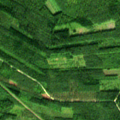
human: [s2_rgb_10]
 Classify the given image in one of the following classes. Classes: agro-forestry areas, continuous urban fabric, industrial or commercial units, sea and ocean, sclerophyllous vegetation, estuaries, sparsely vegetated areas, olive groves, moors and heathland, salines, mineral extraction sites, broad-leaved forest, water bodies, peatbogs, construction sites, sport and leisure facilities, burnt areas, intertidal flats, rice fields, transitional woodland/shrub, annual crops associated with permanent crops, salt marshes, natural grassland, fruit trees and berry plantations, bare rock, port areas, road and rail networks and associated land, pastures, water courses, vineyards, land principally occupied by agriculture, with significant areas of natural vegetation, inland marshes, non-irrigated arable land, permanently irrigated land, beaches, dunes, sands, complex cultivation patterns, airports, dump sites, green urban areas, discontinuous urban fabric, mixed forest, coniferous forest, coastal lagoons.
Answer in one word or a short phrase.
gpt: coniferous forest, mixed forest